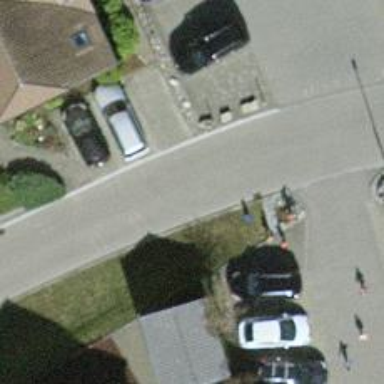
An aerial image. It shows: Residential road with asphalt surface and no sidewalk.